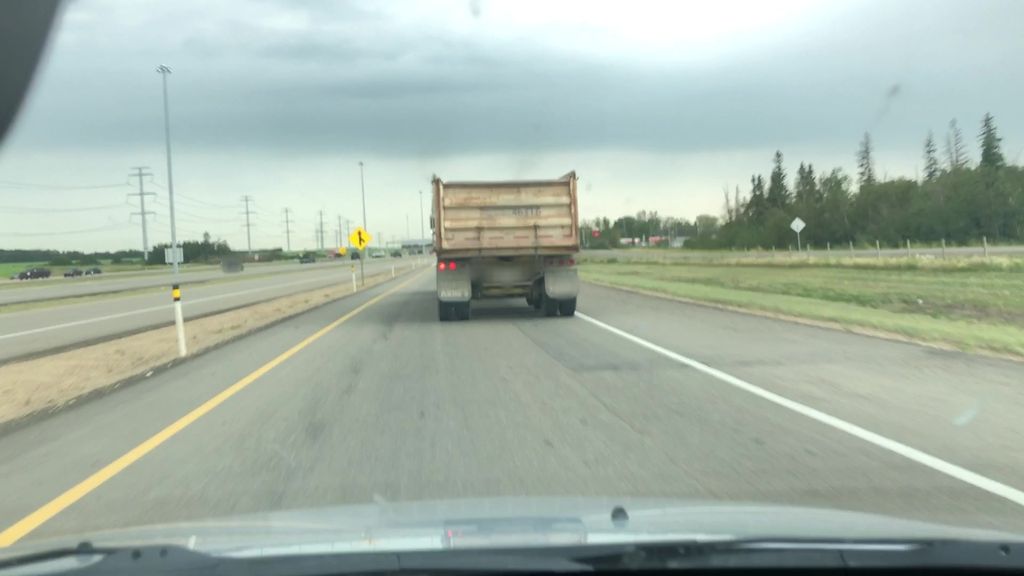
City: edmonton